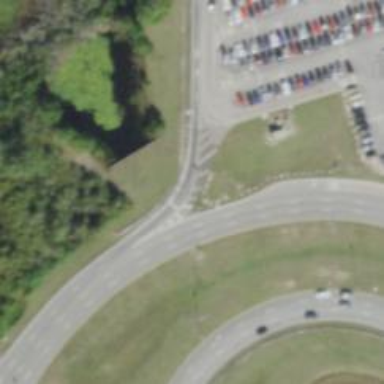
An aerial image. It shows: Service road.